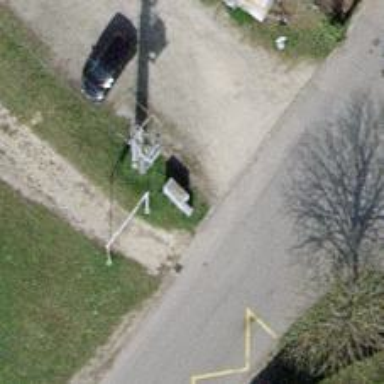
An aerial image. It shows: Distribution transformer on power pole.